Interaction volume radius: 10 \u00c5
Interaction volume height: 10 \u00c5
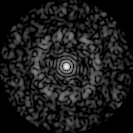
Disorder parameter: 0.8452